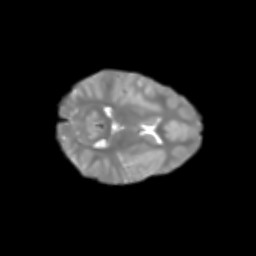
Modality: T2w
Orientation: axial
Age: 7
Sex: female
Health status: healthy